Breast ultrasound image
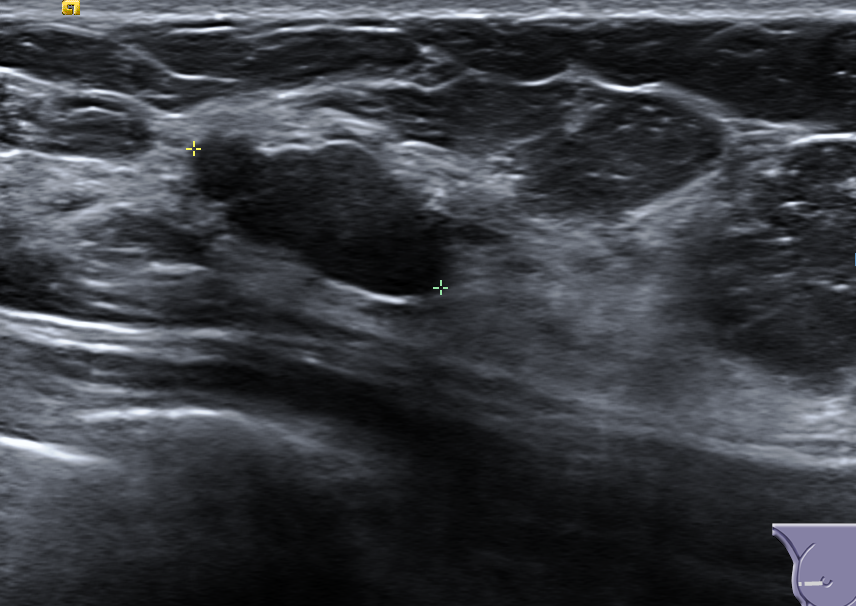
Diagnosis: benign